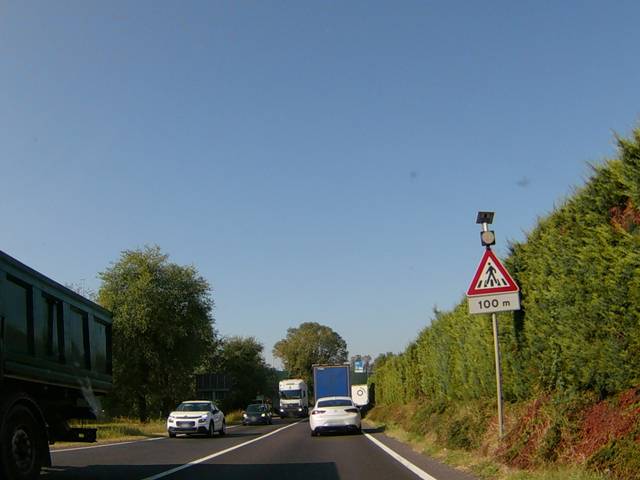
Region: Italy
Coordinates: 45.432, 10.704